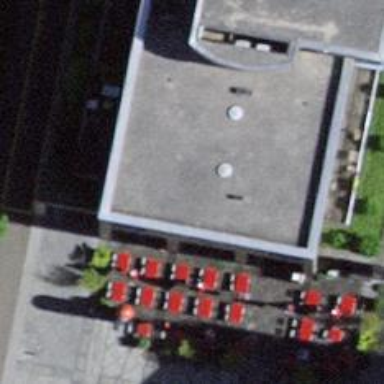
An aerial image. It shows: Restaurant.